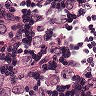
Metastatic tissue present: yes